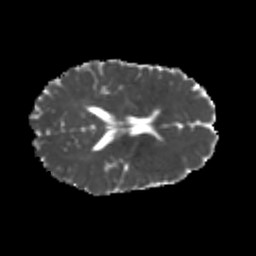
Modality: MD
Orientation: axial
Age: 22
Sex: female
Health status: healthy
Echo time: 0.074 s